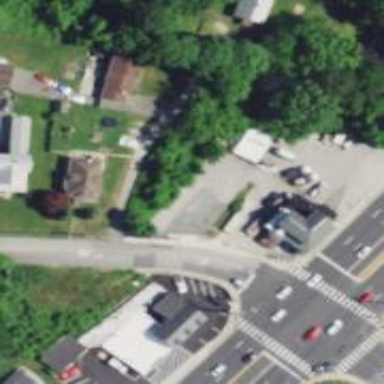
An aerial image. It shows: Unmarked crossing on the road.